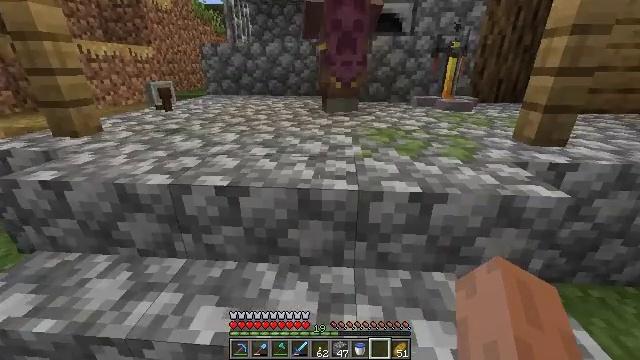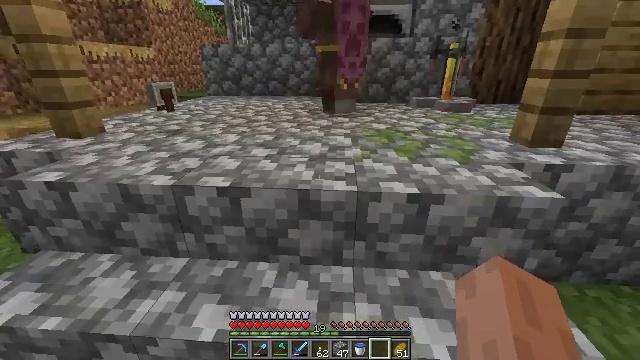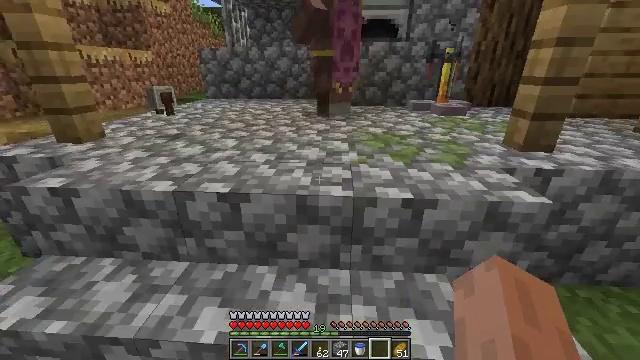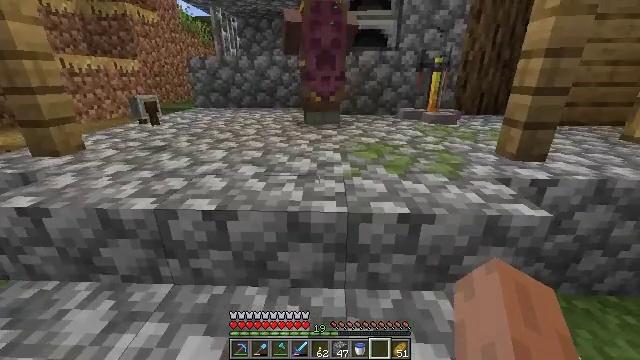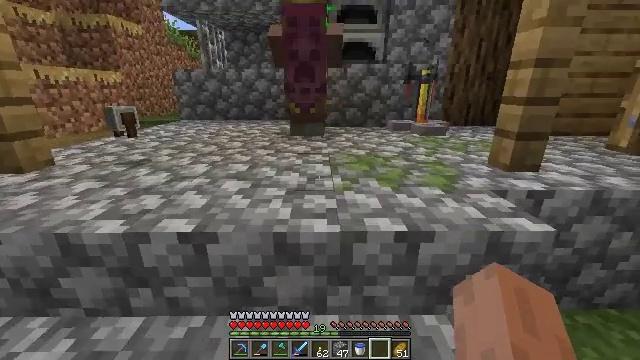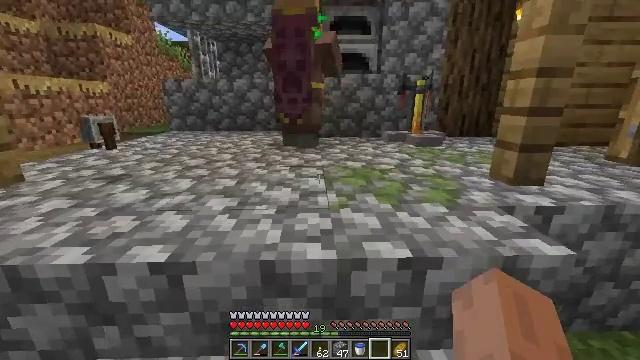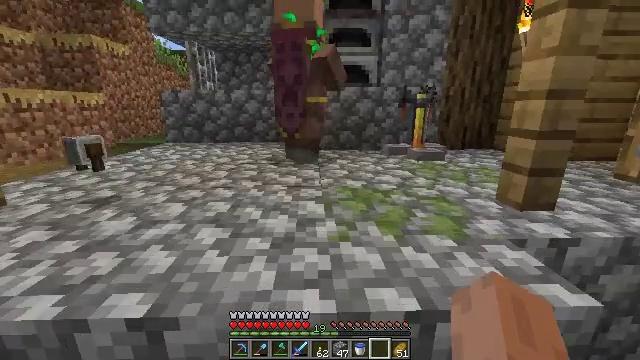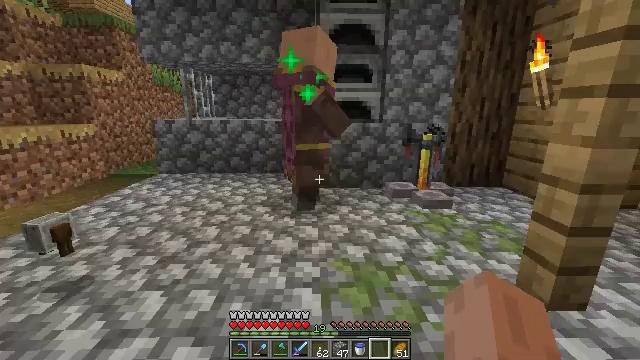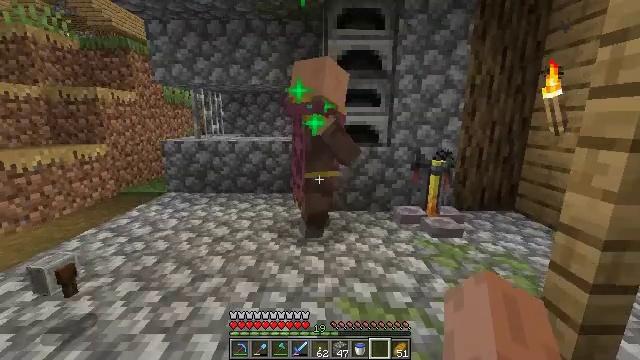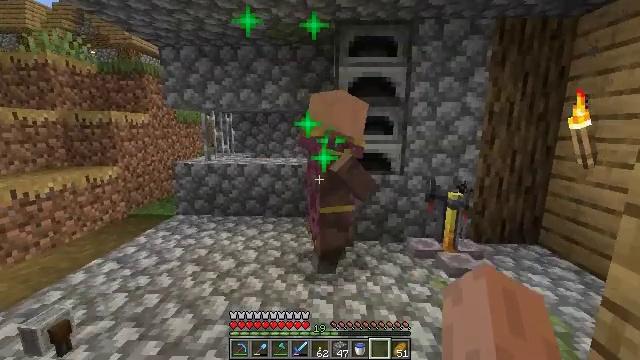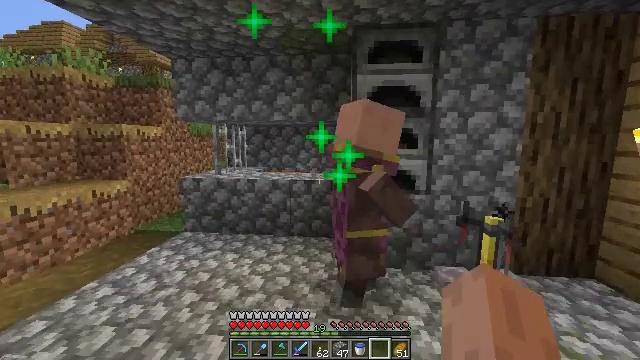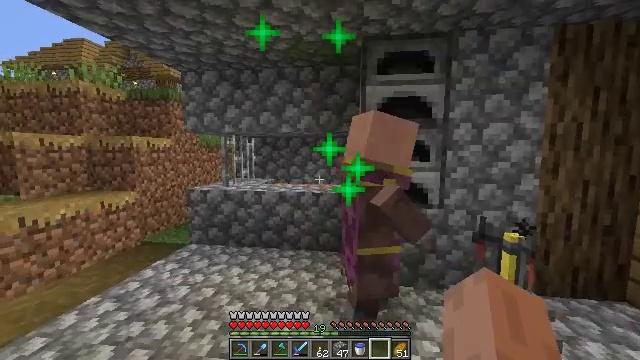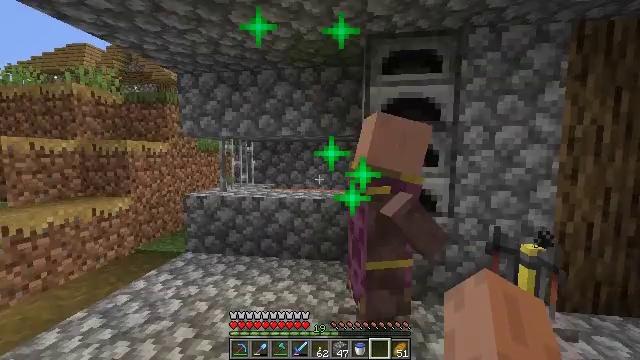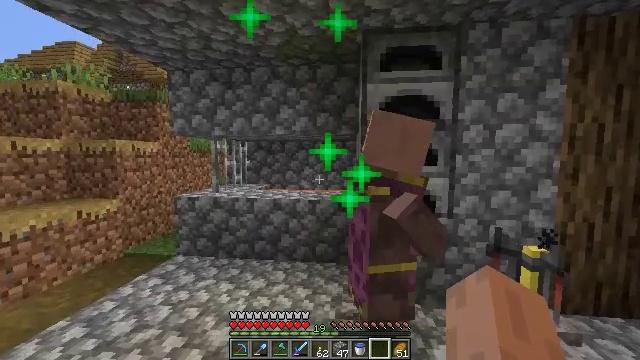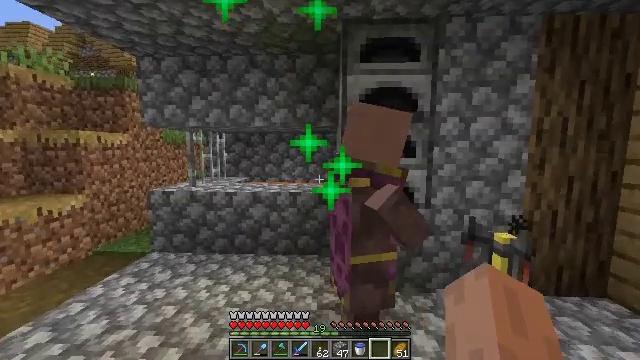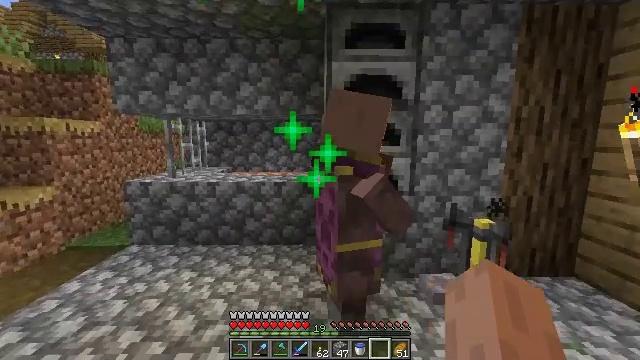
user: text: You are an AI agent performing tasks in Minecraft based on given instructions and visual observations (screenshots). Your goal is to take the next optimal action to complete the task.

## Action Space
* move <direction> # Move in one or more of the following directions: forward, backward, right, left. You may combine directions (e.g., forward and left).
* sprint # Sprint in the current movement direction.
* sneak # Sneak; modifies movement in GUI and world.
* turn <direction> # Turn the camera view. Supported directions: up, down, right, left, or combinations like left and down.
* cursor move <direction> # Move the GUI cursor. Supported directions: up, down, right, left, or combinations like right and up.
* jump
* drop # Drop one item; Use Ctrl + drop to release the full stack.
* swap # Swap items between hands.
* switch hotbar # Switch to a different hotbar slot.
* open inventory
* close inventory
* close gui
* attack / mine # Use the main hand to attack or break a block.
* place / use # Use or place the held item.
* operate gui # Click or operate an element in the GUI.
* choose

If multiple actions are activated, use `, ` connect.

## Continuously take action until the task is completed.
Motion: motion action
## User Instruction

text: Get redstone by crafting with appropriate materials.
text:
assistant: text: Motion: no_op
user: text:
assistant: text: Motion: no_op
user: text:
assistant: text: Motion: move forward, turn right and up
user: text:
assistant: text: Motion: move forward, turn right and up
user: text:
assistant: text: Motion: move forward, turn right and up
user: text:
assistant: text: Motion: move forward, turn up
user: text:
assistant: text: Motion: move forward
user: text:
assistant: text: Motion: move forward, turn left and up
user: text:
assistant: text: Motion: move forward, turn left and up
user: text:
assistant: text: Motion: move forward, turn left and up
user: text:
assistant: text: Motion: move forward, turn left and up
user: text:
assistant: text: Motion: no_op
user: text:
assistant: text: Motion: turn right
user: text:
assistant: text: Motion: turn right and down
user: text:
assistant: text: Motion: turn right and down
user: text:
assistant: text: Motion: turn right and down
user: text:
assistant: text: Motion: turn right, use / place
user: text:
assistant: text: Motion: use / place
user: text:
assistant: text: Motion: use / place
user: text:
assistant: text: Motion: use / place
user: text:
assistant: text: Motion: no_op
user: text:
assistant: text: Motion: open gui
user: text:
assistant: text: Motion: no_op
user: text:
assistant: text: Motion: no_op
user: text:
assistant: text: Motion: no_op
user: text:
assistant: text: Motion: no_op
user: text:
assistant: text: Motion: no_op
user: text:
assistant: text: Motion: cursor move up
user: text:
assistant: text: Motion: cursor move up
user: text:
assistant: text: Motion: cursor move left and up